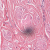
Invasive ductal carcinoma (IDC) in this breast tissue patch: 0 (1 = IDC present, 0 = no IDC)